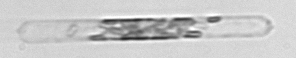
Label: Dactyliosolen_fragilissimus